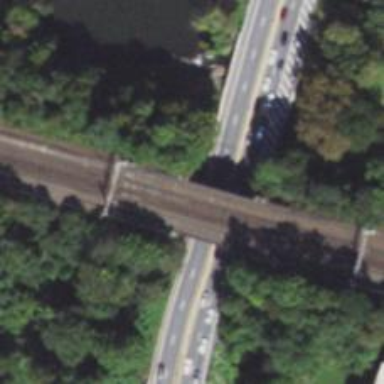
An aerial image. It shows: Bridge over electrified railway track.